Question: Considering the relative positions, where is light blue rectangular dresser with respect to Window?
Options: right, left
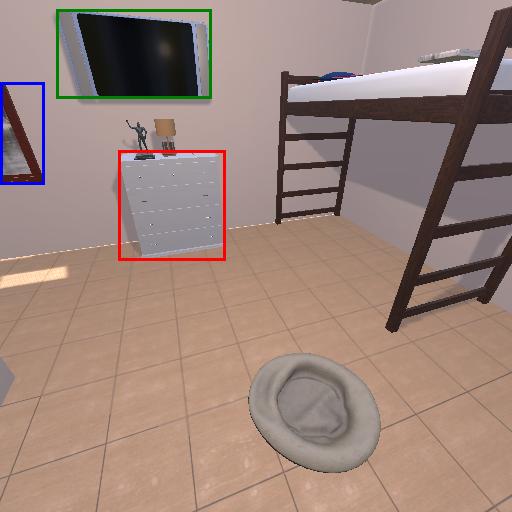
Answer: right